Question: I'm new to Firebase I wanted to know is there a way to only get the value of first child and insert it into my spinner in android. Ex:

Just like the image shown I wanted to retrieve only the name "slot x" instead of getting all the values of it. Is it possible to do so?
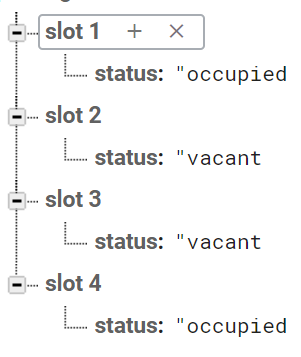
Answer: Sure thing, you can <URL> with something like this:
'''
DatabaseReference rootRef = FirebaseDatabase.getInstance().getReference();
DatabaseReference myRef = rootRef.child("path to your parent node");
Query query = myRef.orderByKey().limiToFirst(1);
query.addListenerForSingleValueEvent(new ValueEventListener() {
@Override
public void onDataChange(DataSnapshot dataSnapshot) {
for (DataSnapshot childSnapshot: dataSnapshot.getChildren()) {
String key = childSnapshot.getKey(); // "slot 1"
String status = childSnapshot.child("status").getValue(String.class); // "occupied"
...
}
}
@Override
public void onCancelled(DatabaseError databaseError) {
throw databaseError.toException();
}
});
'''